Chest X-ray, PA view. Patient: 59 years old, sex M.
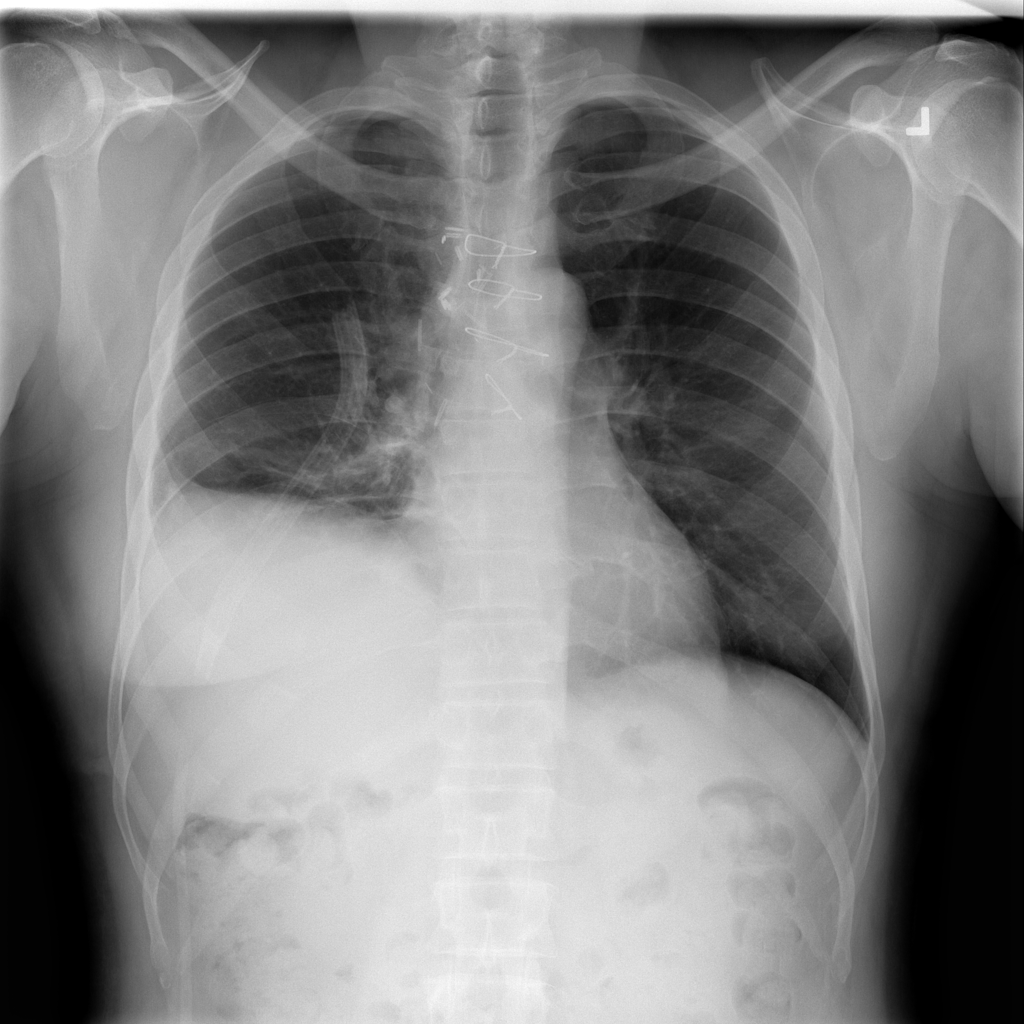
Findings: No Finding